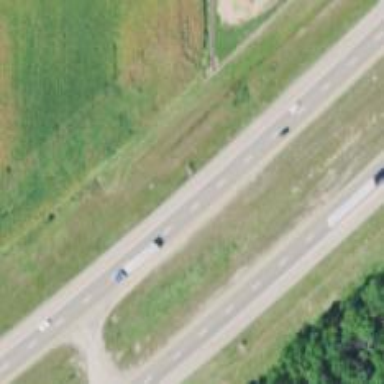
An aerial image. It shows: Motorway.